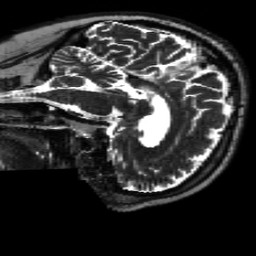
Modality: T2w
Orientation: sagittal
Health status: ill
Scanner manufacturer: siemens
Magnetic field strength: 3 T
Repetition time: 8.95 s
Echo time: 0.101 s